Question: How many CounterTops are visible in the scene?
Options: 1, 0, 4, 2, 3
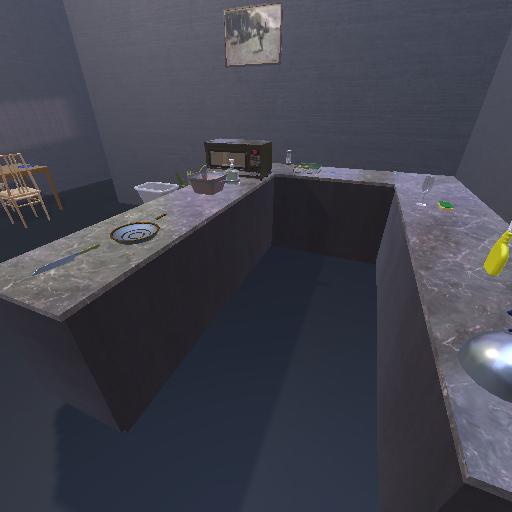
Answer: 1